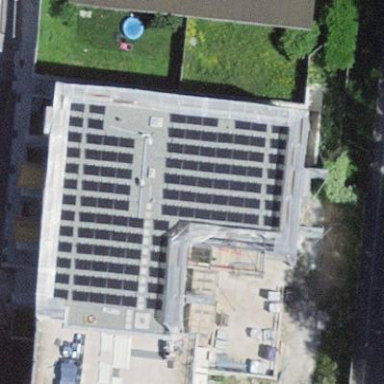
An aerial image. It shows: Solar power generator utilizing photovoltaic technology with solar photovoltaic panels.